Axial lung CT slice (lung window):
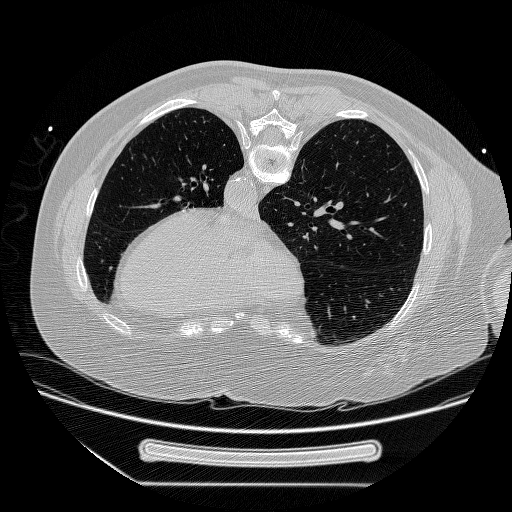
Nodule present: no